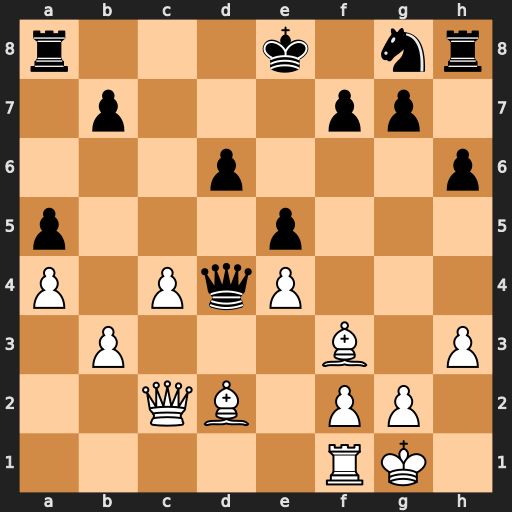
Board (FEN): r3k1nr/1p3pp1/3p3p/p3p3/P1PqP3/1P3B1P/2QB1PP1/5RK1
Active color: w
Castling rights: kq
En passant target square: -
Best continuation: Be3 Qxe3 fxe3